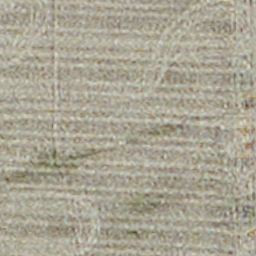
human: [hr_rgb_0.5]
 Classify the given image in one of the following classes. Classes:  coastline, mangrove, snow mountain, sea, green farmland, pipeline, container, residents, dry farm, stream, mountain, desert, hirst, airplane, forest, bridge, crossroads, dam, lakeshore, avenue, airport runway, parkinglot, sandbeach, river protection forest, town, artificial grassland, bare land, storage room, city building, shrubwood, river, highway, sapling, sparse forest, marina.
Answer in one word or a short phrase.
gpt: dry farm